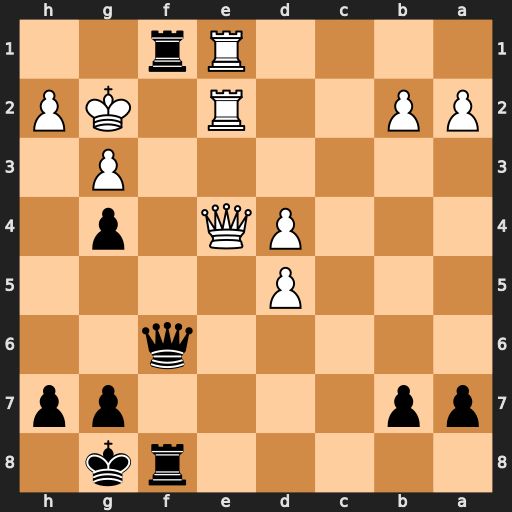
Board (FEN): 5rk1/pp4pp/5q2/3P4/3PQ1p1/6P1/PP2R1KP/4Rr2
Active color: b
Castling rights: -
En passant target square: -
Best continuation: Qf2+ Rxf2 R8xf2#